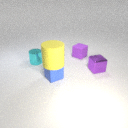
small purple metal cube to the right of small purple rubber cube